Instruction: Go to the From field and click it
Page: home
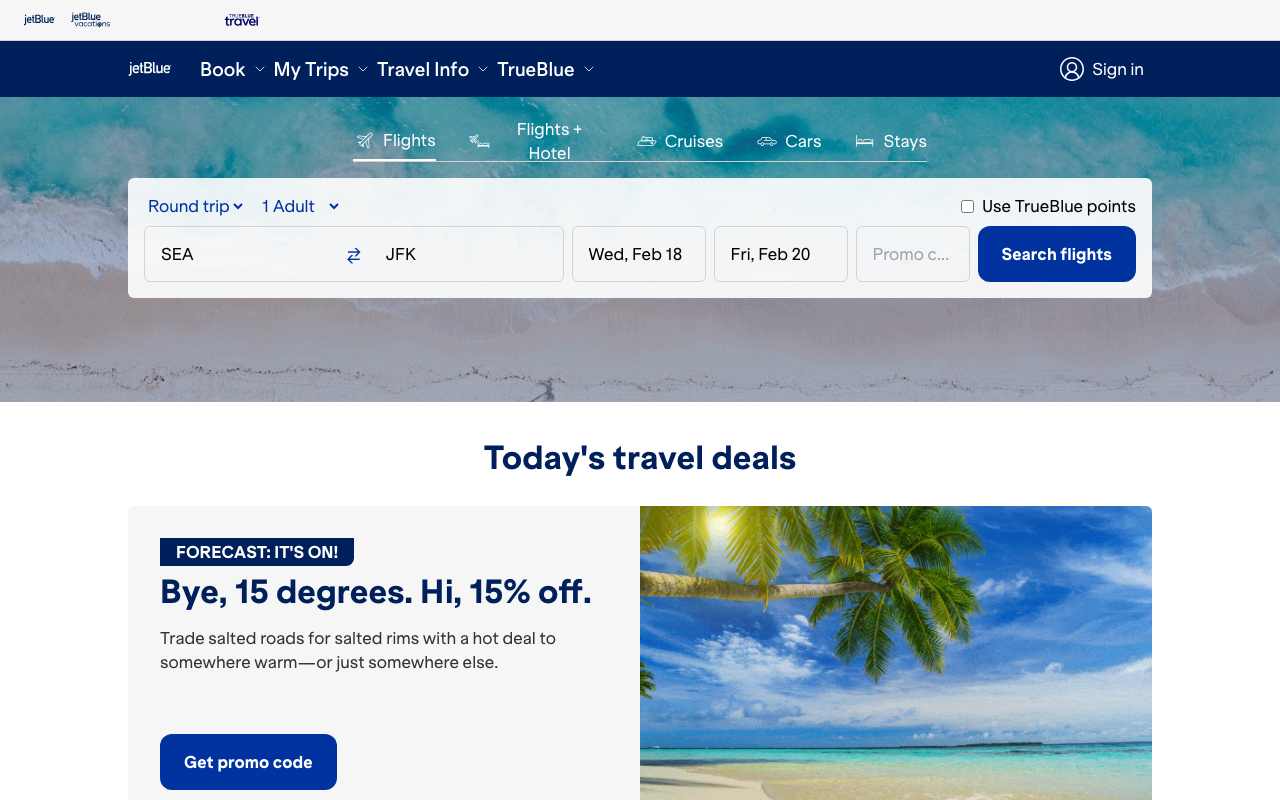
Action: click